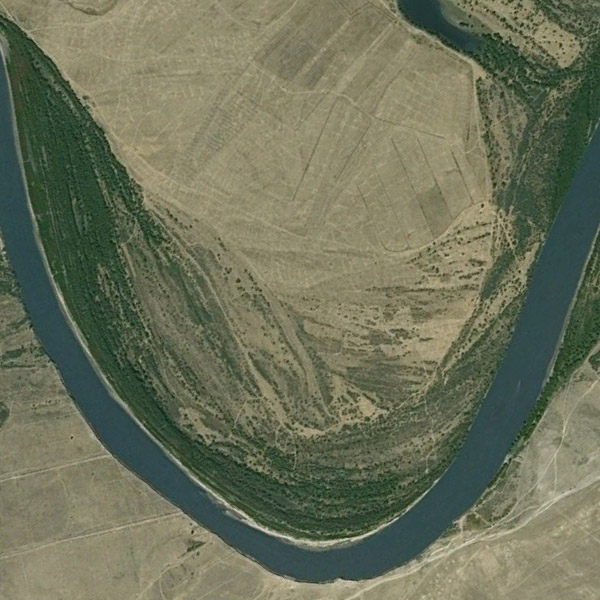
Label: River